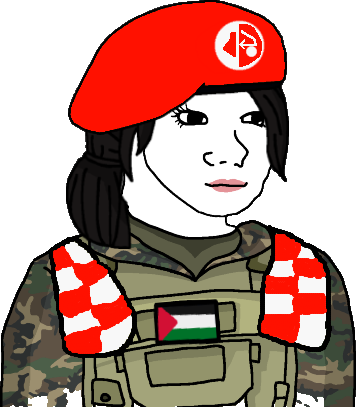
Label: 5_Trad_Wife